Field crop: maize
Growth stage: 1
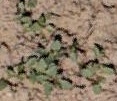
Species: convolvulus